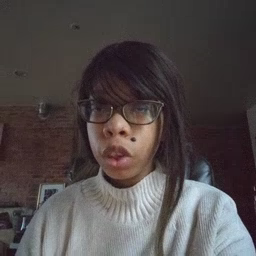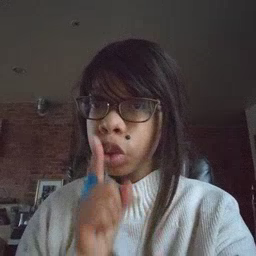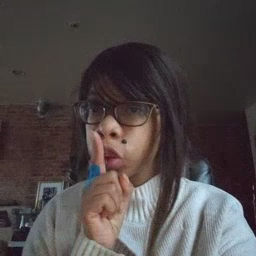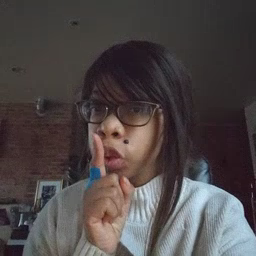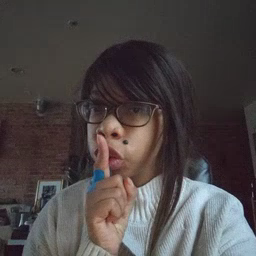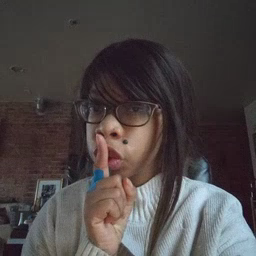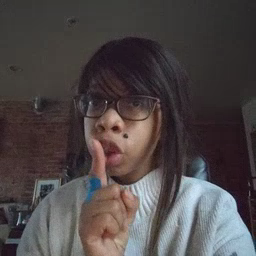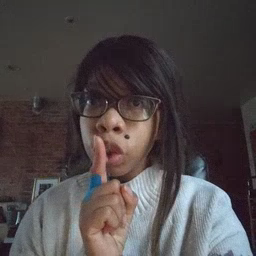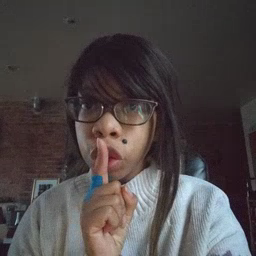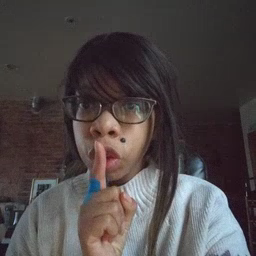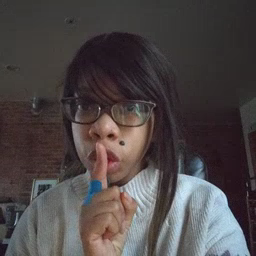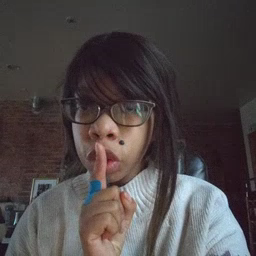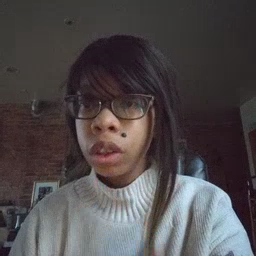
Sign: shhh